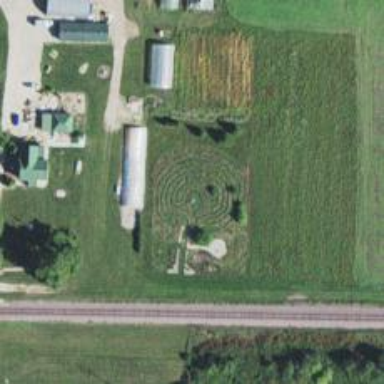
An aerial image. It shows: Maze attraction.